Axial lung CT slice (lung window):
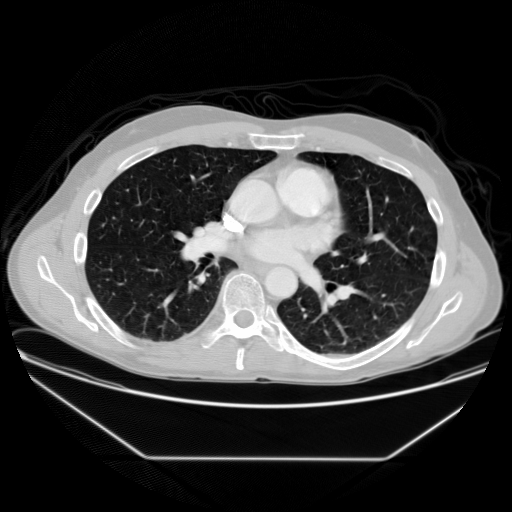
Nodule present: no